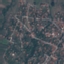
Label: Residential